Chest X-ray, AP view. Patient: 39 years old, sex M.
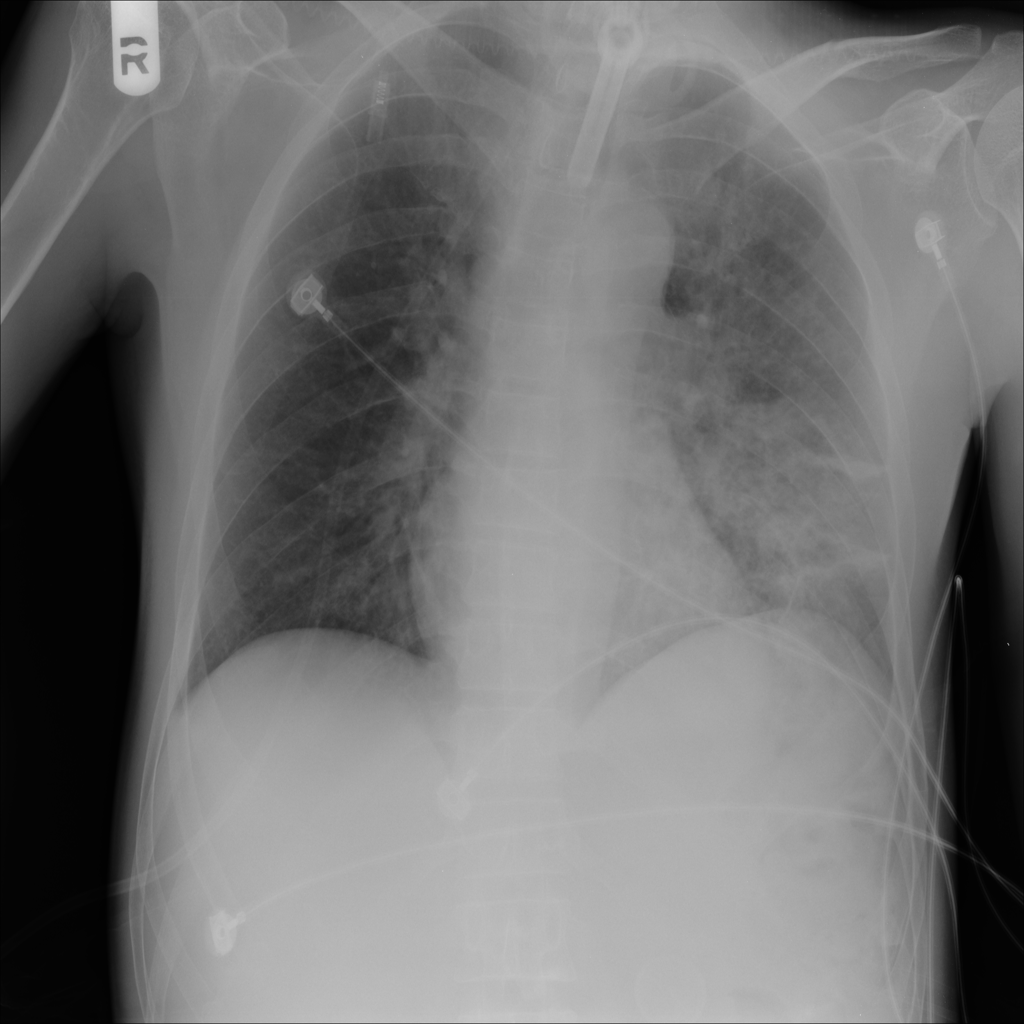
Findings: Edema, Effusion, Infiltration, Pneumonia